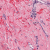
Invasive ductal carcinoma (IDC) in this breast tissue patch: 0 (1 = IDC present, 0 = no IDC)